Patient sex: F
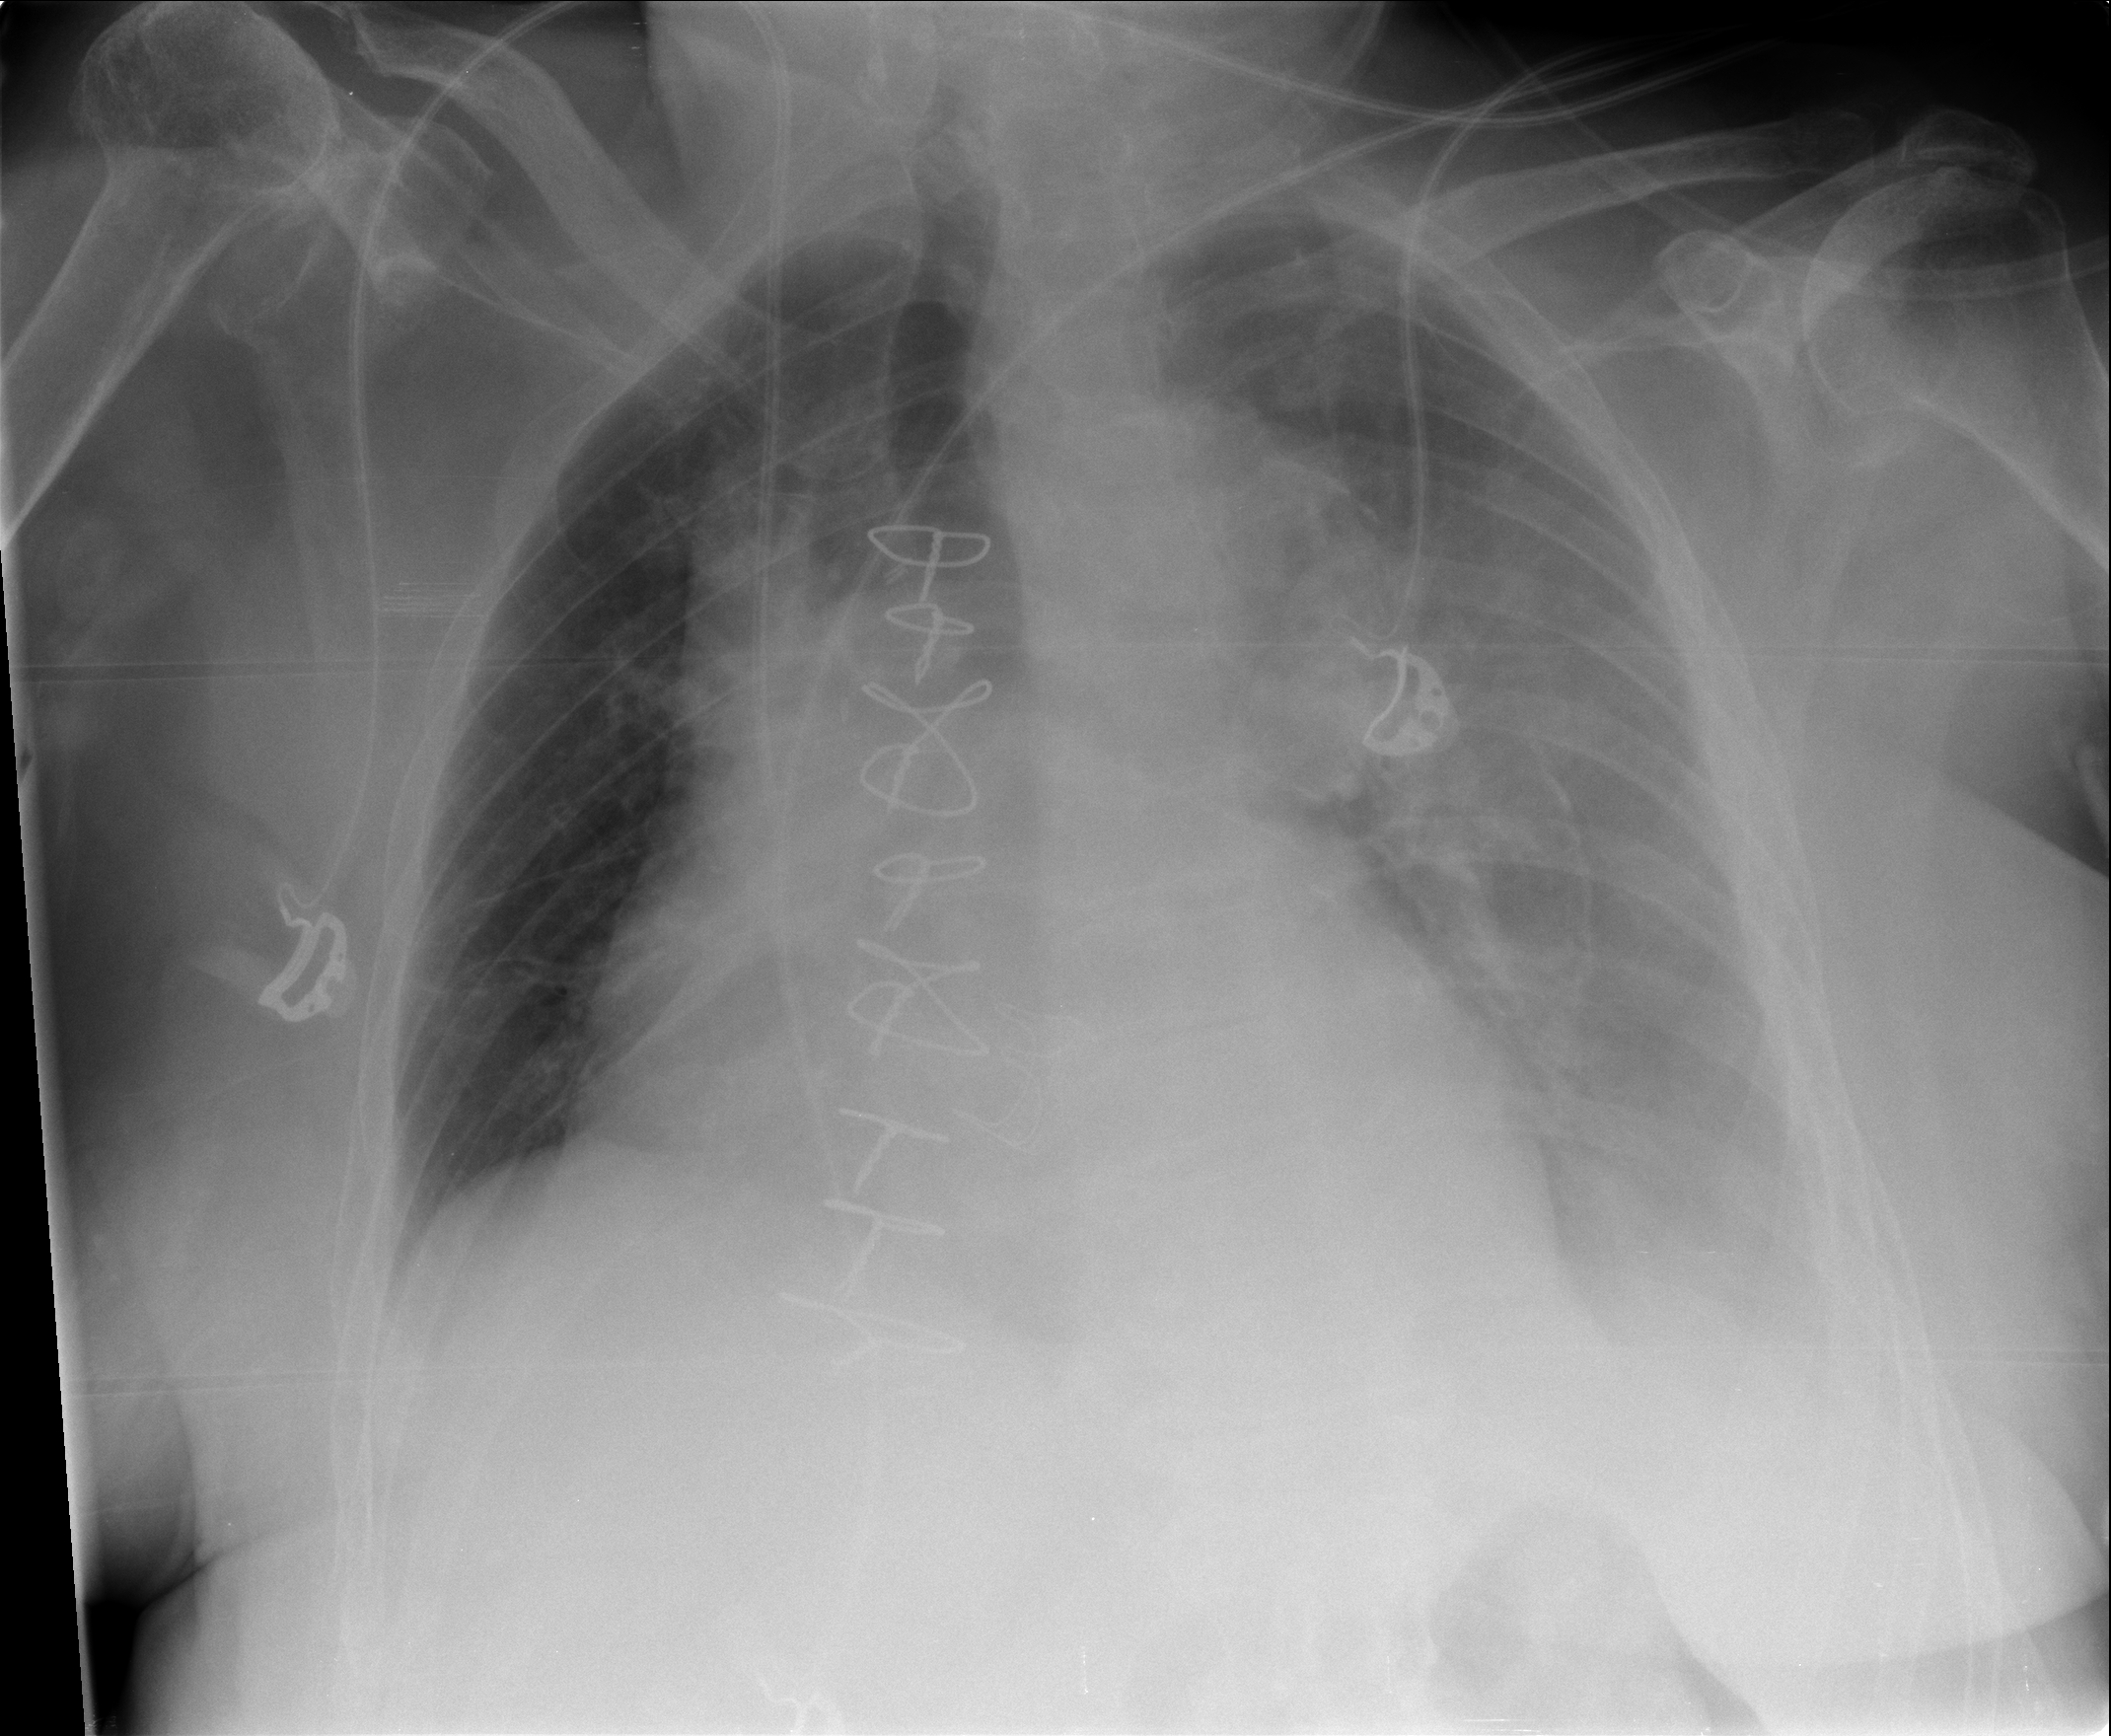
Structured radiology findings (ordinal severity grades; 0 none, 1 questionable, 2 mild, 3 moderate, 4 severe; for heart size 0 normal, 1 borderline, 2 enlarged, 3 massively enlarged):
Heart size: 3
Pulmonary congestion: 0
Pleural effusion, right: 0
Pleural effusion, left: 3
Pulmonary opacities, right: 0
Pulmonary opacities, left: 0
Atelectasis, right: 0
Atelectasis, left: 0